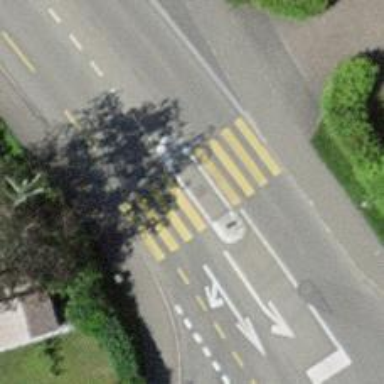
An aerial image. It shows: Uncontrolled crossing with zebra marking and crossing island.